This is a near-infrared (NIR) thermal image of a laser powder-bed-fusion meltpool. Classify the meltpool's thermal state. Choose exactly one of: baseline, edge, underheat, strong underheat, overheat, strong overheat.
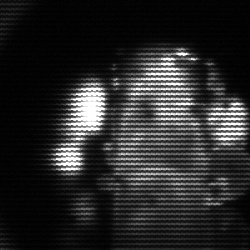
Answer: strong underheat